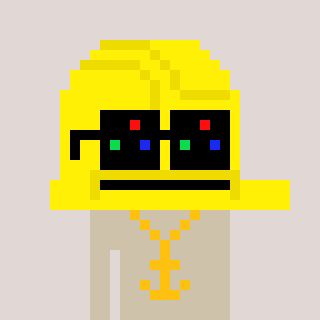
a pixel art character with square black sunglasses, a construction helmet-shaped head and a bege-colored body on a warm background